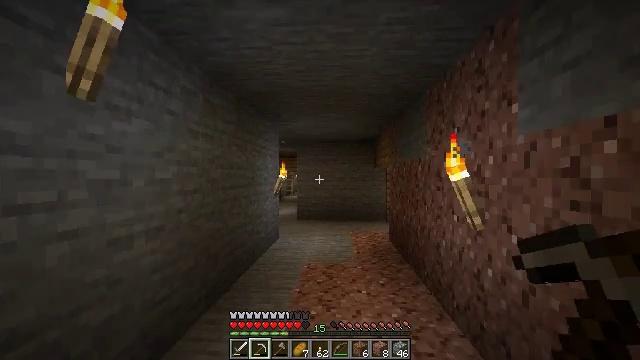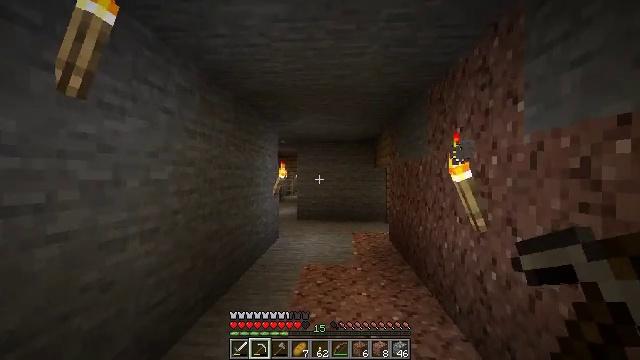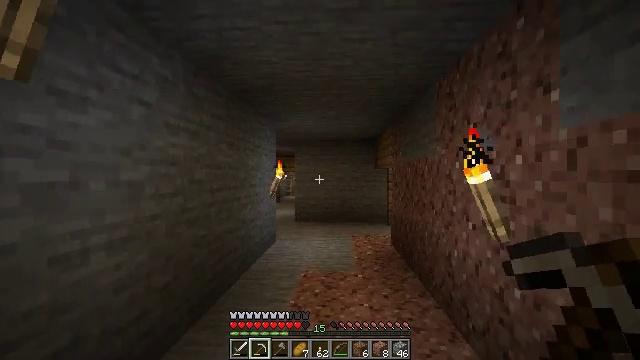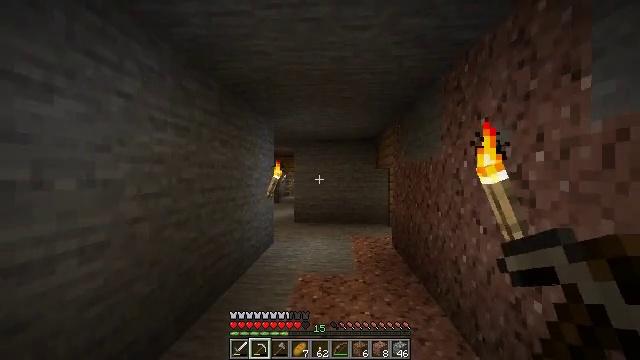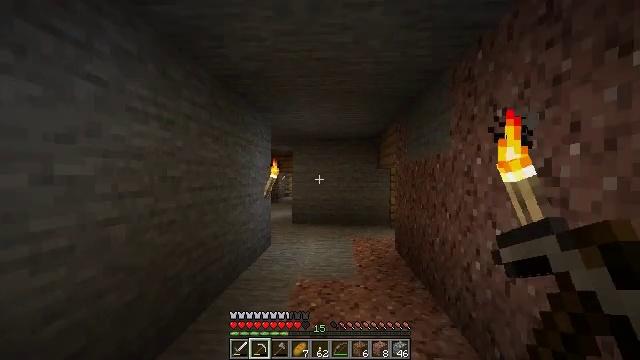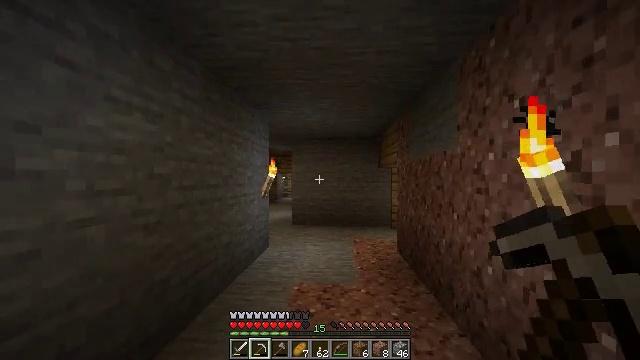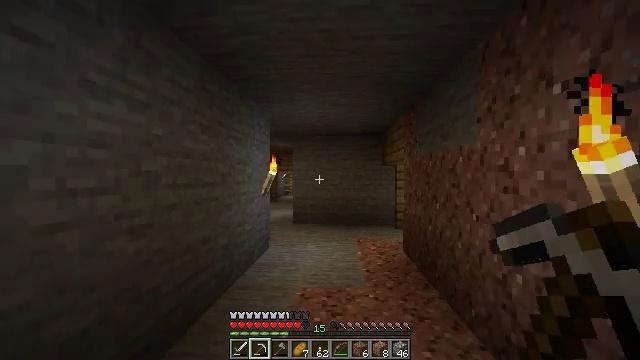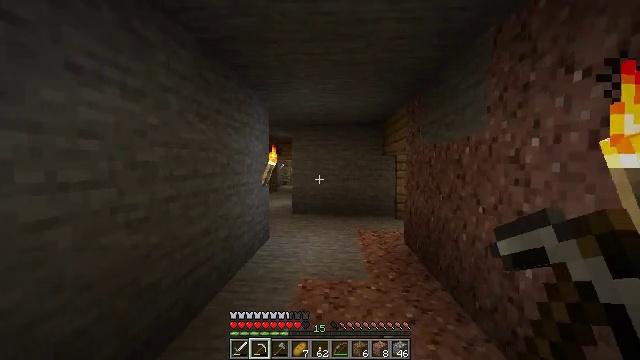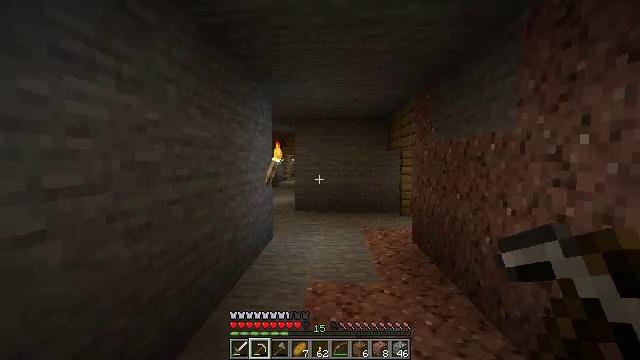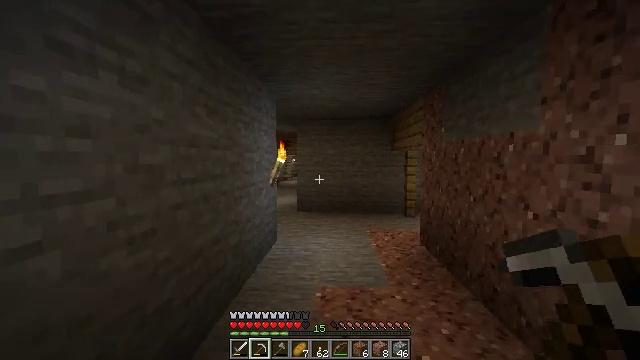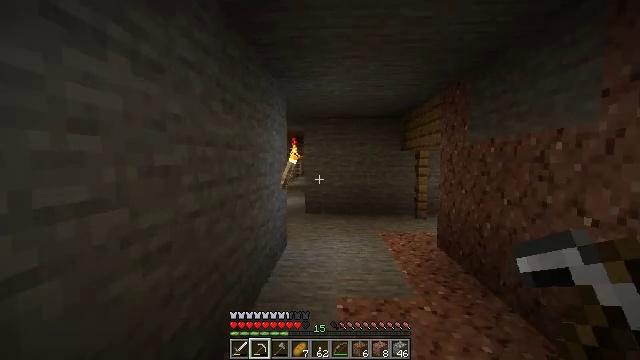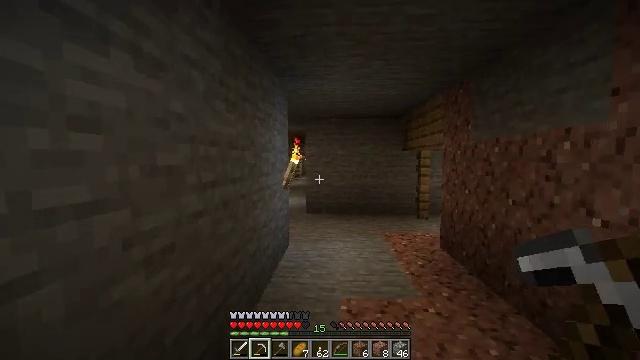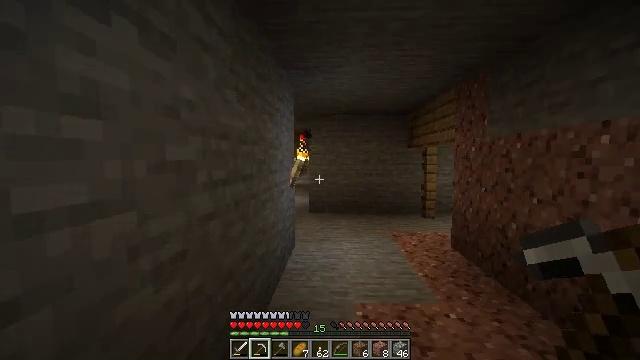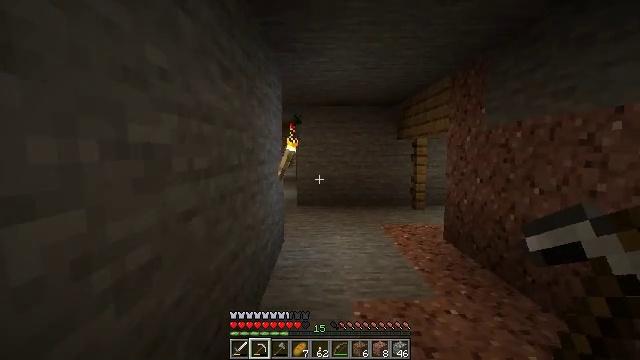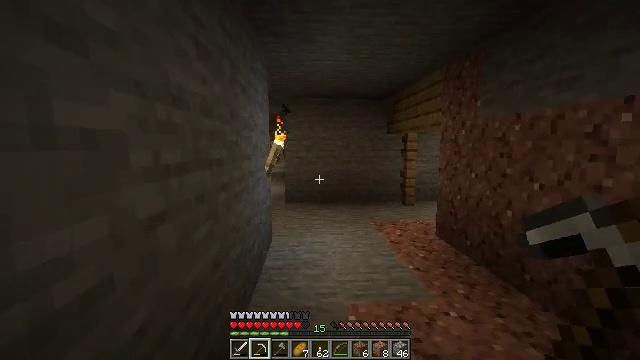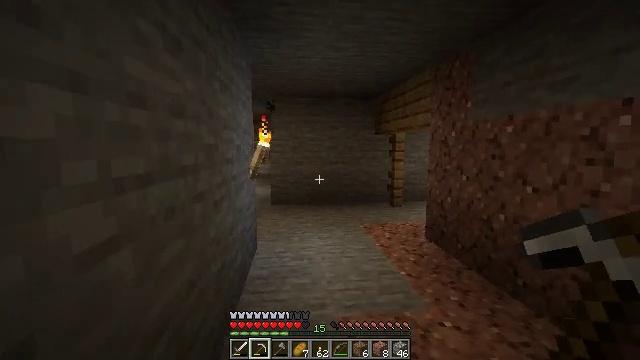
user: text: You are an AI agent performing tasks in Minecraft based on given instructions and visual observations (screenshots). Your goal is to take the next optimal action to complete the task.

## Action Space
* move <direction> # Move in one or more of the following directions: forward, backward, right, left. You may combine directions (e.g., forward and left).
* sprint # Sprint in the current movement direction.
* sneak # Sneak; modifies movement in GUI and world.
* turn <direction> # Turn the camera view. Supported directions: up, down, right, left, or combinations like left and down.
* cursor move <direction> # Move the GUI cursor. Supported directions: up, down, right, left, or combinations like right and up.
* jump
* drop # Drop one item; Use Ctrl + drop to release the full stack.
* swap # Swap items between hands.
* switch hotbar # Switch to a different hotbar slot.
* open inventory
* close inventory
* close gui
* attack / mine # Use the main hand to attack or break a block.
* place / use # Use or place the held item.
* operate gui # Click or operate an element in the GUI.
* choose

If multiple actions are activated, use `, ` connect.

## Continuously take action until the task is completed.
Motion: motion action
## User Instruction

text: Attack the oak planks to recycle it.
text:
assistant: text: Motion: move forward
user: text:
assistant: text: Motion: move forward
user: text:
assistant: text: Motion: move forward
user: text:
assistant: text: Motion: move forward
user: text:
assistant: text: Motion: move forward
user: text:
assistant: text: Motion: move forward and move left
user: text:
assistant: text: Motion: move forward and move left, turn down
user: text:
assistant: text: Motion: move forward and move left, turn down
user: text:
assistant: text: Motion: move forward and move left
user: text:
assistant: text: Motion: move forward and move left
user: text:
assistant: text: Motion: move forward and move left
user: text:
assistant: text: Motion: move forward
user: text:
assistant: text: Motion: move forward, turn right and down
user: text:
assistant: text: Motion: move forward, turn right
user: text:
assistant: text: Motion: move forward, turn right
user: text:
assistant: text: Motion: move forward, turn right
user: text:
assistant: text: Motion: move forward
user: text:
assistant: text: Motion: move forward, turn right
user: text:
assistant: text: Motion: move forward
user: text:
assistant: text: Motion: move forward
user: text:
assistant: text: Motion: move forward, turn up
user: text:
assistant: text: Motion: move forward
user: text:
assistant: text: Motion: move forward
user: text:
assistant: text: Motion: move forward
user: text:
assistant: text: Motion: move forward
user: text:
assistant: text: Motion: move forward
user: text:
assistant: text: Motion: move forward
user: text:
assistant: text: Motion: move forward, turn left
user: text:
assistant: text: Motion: move forward, turn left
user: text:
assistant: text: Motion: move forward